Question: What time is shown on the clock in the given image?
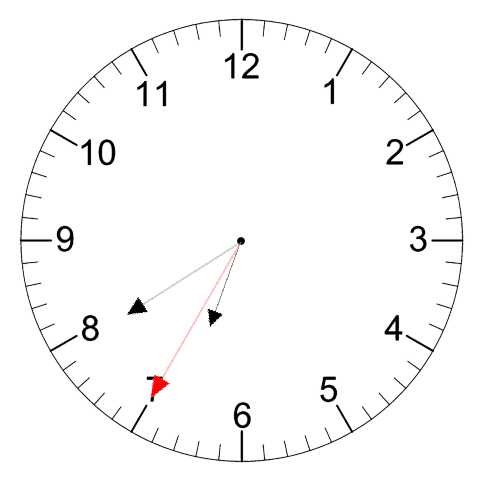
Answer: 06:39:35